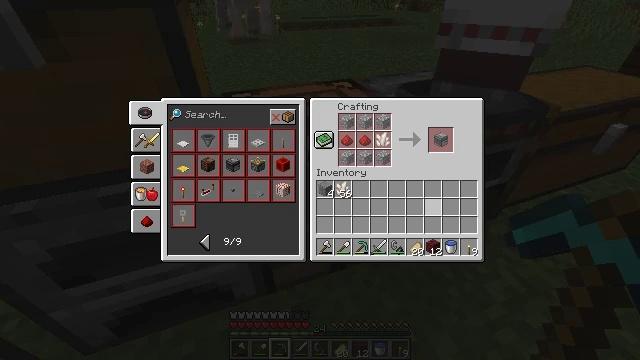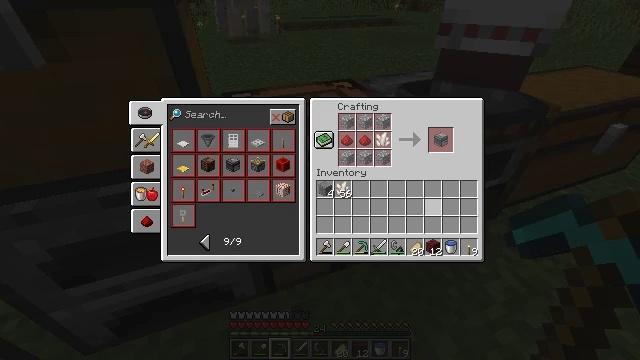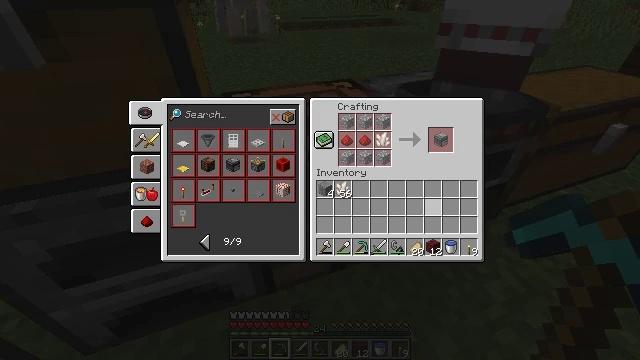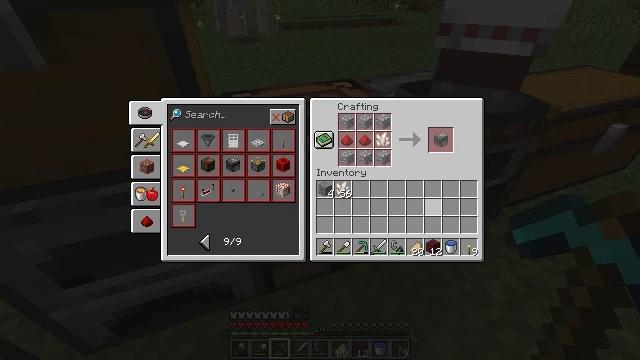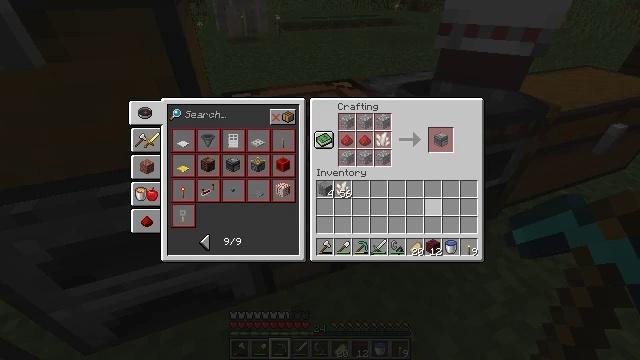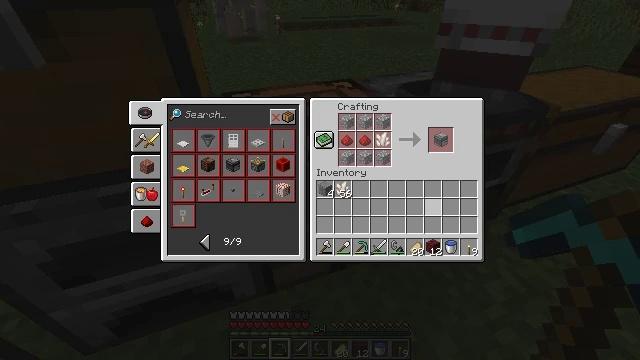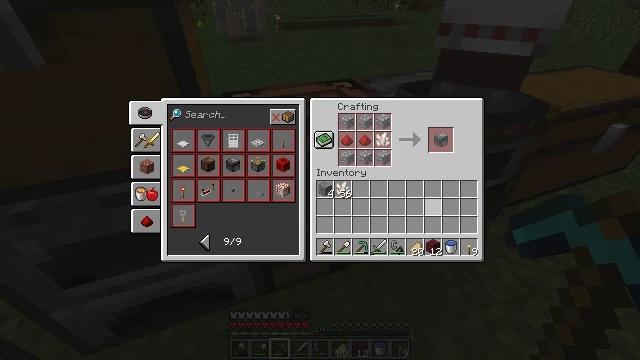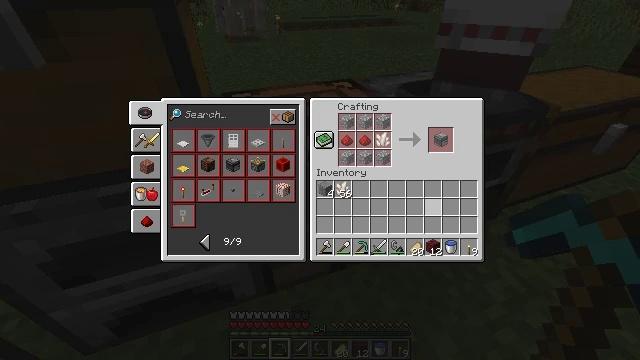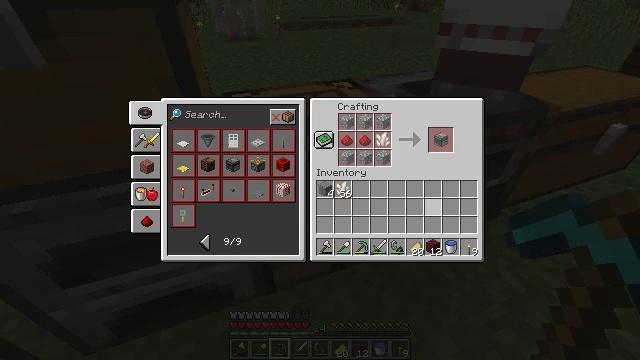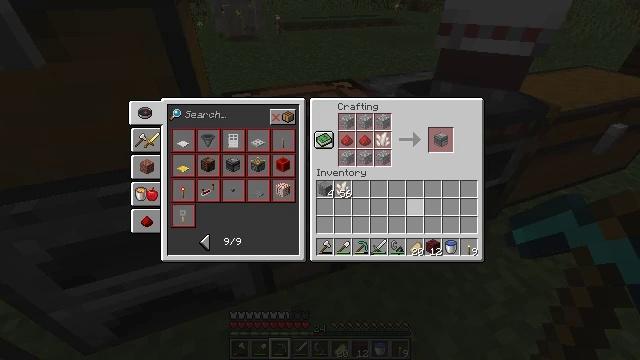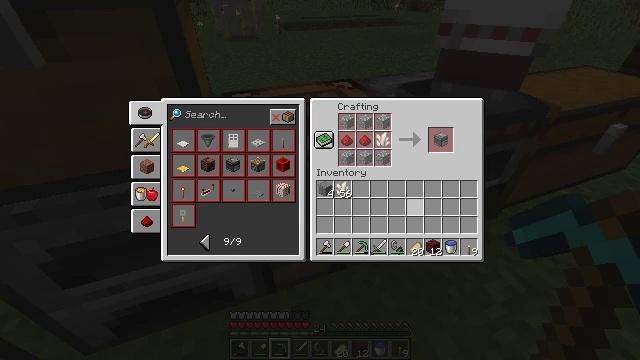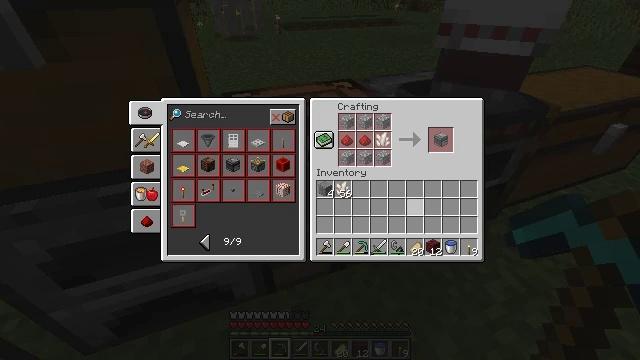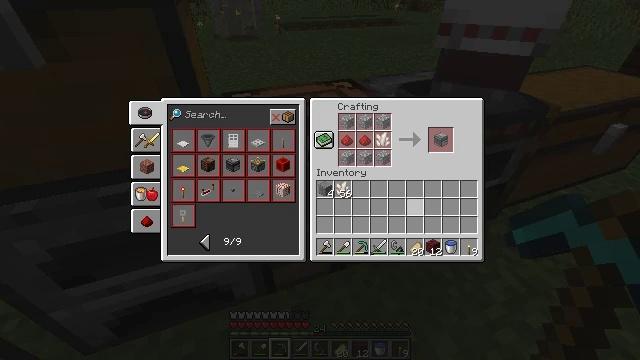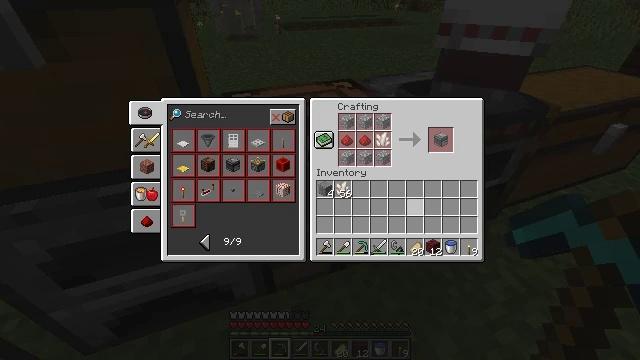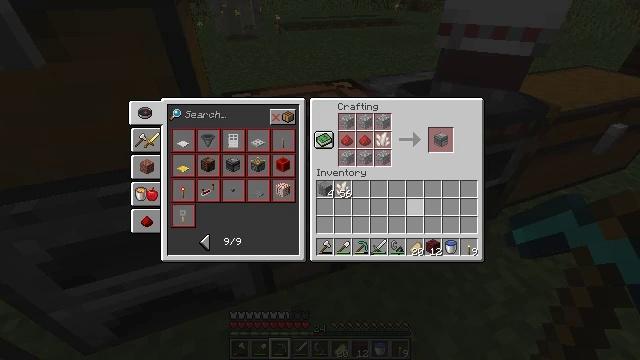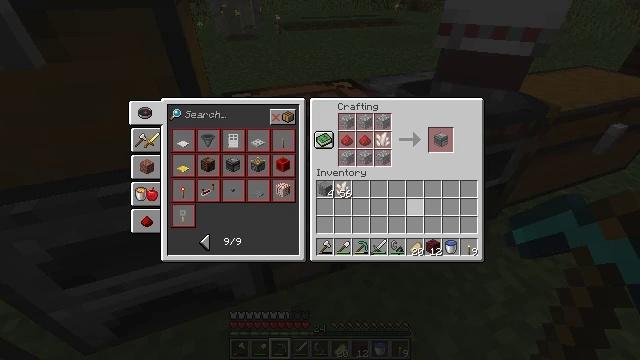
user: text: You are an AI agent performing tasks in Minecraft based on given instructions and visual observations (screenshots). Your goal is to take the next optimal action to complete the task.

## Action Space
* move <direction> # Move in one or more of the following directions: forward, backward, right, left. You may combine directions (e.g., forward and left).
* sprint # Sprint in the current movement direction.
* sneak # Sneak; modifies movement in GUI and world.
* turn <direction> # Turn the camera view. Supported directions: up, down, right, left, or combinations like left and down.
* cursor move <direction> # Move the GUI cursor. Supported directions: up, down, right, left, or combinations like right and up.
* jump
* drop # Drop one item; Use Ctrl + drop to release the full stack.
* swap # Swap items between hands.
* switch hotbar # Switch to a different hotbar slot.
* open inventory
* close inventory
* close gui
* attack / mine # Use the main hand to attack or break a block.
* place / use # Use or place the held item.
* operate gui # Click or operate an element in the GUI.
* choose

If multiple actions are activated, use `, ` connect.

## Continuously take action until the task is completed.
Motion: motion action
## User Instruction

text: Craft stone stairs from stone blocks.
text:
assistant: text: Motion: no_op
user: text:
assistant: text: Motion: no_op
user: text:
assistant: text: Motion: no_op
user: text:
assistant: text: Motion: no_op
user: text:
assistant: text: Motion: no_op
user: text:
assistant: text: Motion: no_op
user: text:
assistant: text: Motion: no_op
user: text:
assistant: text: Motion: no_op
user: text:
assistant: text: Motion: no_op
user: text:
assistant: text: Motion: no_op
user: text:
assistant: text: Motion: no_op
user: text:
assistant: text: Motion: no_op
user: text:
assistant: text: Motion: no_op
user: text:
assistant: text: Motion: no_op
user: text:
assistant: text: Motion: no_op
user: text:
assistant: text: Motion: turn left
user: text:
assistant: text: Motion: turn left
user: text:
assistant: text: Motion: turn left
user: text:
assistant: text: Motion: turn left
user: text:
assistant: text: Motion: turn left
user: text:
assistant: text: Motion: no_op
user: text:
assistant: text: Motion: no_op
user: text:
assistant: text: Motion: turn left
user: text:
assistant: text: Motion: turn left and up
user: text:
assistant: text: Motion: turn left and up
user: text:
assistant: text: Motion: no_op
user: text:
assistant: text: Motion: no_op
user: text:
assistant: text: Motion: no_op
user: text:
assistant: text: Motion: no_op
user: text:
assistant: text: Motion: no_op